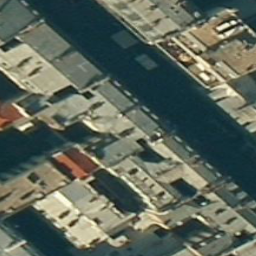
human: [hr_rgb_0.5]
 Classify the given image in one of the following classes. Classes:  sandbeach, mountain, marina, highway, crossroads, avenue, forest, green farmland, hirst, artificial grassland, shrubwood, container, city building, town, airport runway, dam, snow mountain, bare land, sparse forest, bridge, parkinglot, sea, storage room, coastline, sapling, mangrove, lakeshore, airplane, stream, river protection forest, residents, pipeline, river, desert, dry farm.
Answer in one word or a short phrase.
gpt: city building